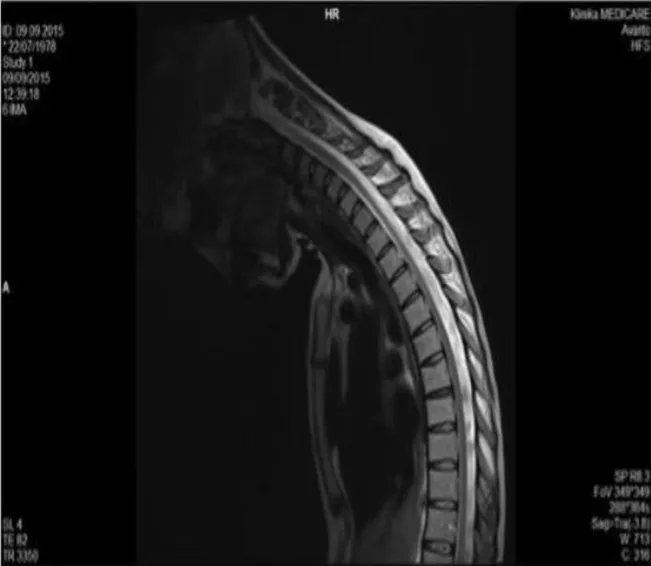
Cervical MRI of the neck in antero flexion, which does not show the hallmark of HD, ie, the forward movement of the posterior wall of the inferior cervical dural sac (2015).
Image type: radiology (mri)